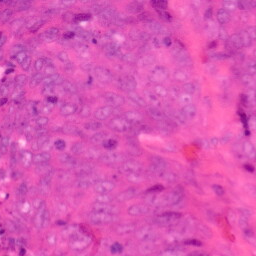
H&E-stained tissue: Colon